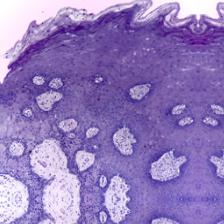
Diagnosis: Normal